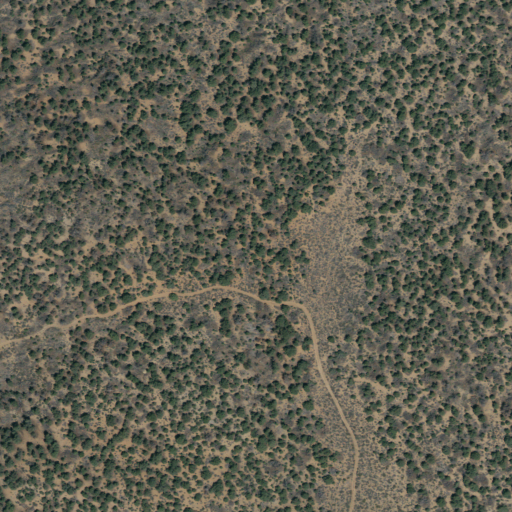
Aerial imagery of plain(s) in California named Salmon Flat containing grassland and shrub